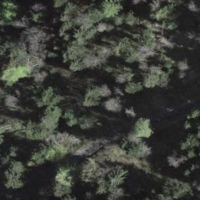
EUNIS habitat code: 43
Species observed at this site:
Petasites albus